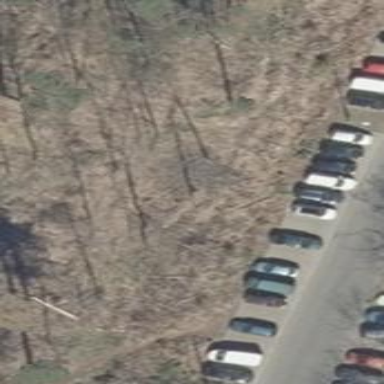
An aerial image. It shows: Street-side parking with grass paver surface.